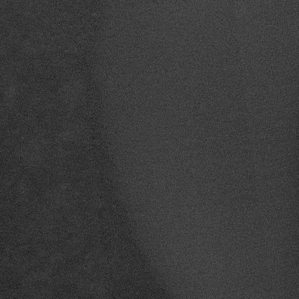
Label: frost